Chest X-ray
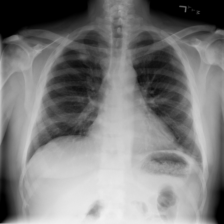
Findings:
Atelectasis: negative
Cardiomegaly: negative
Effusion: negative
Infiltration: negative
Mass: negative
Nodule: negative
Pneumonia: negative
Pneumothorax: negative
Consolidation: negative
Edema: negative
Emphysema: negative
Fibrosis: negative
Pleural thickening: negative
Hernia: negative